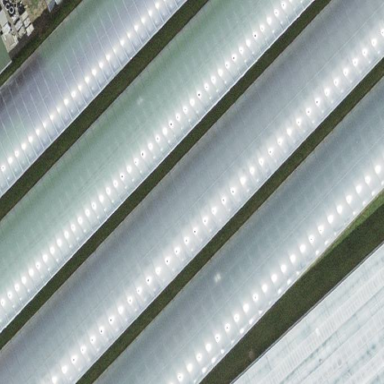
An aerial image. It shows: Greenhouse.